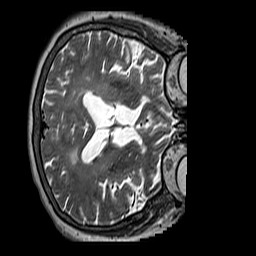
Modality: T2w
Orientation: axial
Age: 76
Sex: female
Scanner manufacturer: siemens
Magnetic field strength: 3 T
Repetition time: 3.2 s
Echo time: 0.212 s